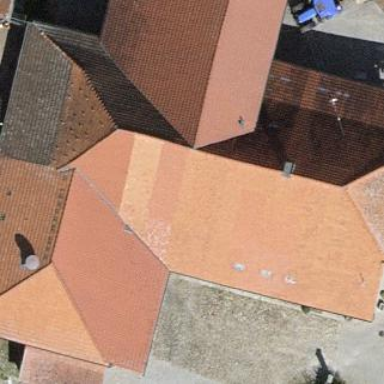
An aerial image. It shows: Building.